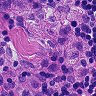
Metastatic tissue present: no